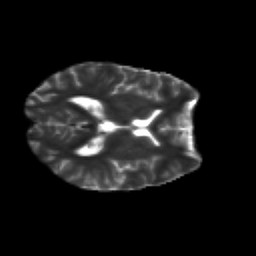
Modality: T2w
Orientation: axial
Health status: healthy
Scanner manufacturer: siemens
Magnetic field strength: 3 T
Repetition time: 12 s
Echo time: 0.092 s